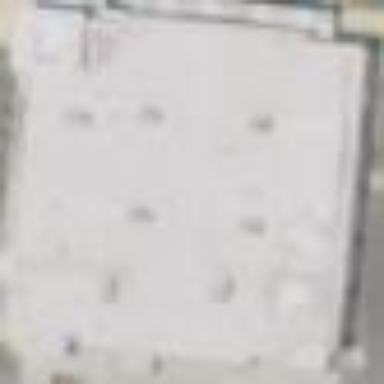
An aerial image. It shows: Building that houses fitness center.